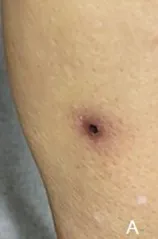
Physical examination showed an eschar on the left leg.
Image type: medical_photograph (skin_photograph)